This is a demodulated (Hilbert-envelope) spectrum computed from a bearing vibration snapshot; the dashed markers indicate where each bearing fault type would appear (BPFO, BPFI, BSF, FTF). Classify the bearing condition as one of: normal, inner_race, outer_race, ball.
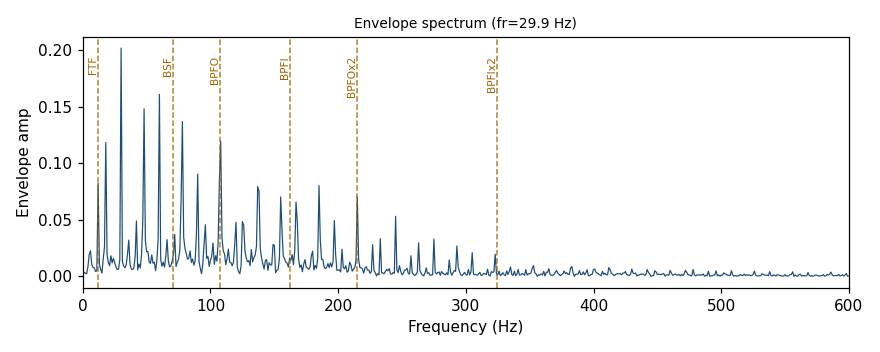
Answer: outer_race